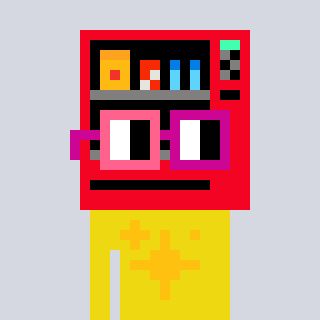
a pixel art character with square pink and red glasses, a vending machine-shaped head and a yellow-colored body on a cool background